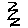
Label: zigzag